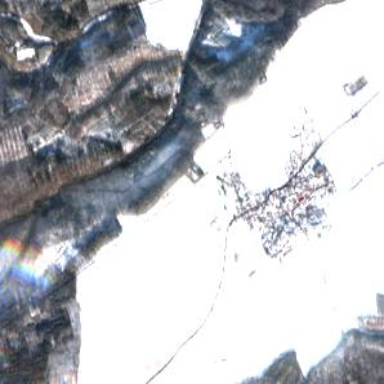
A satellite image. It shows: Village.